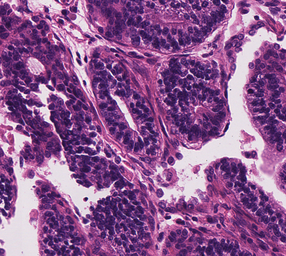
Tumor epithelial tissue: yes
Tumor-associated stroma tissue: yes
Normal tissue: no